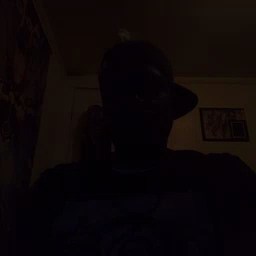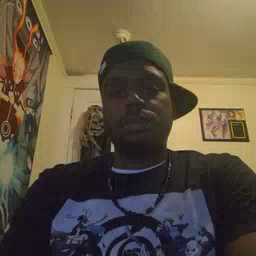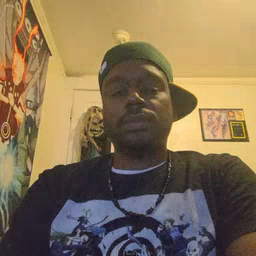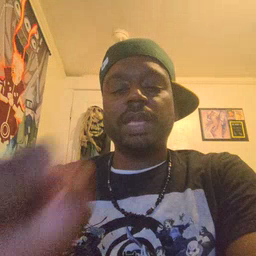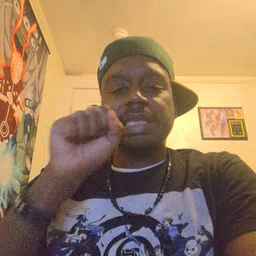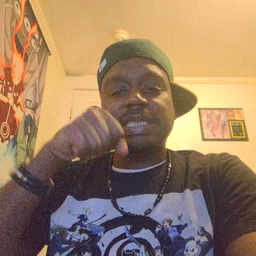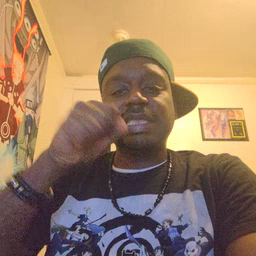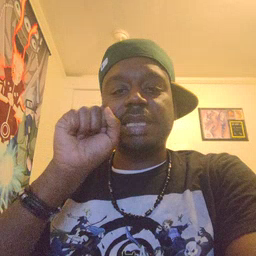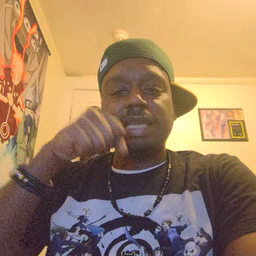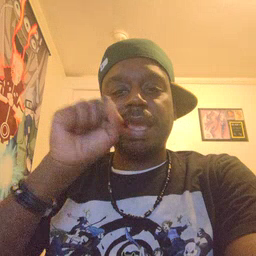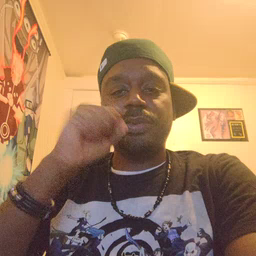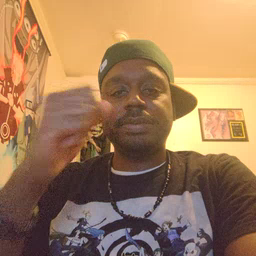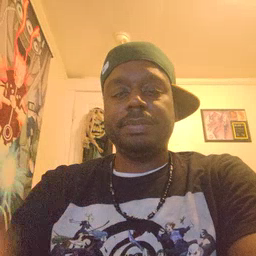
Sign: carrot